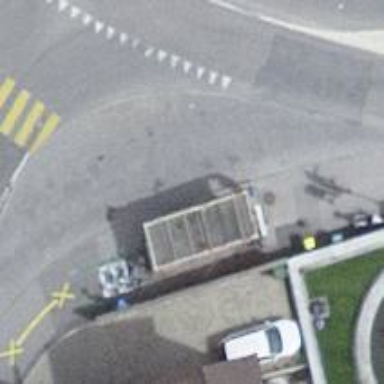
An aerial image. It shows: Post box.